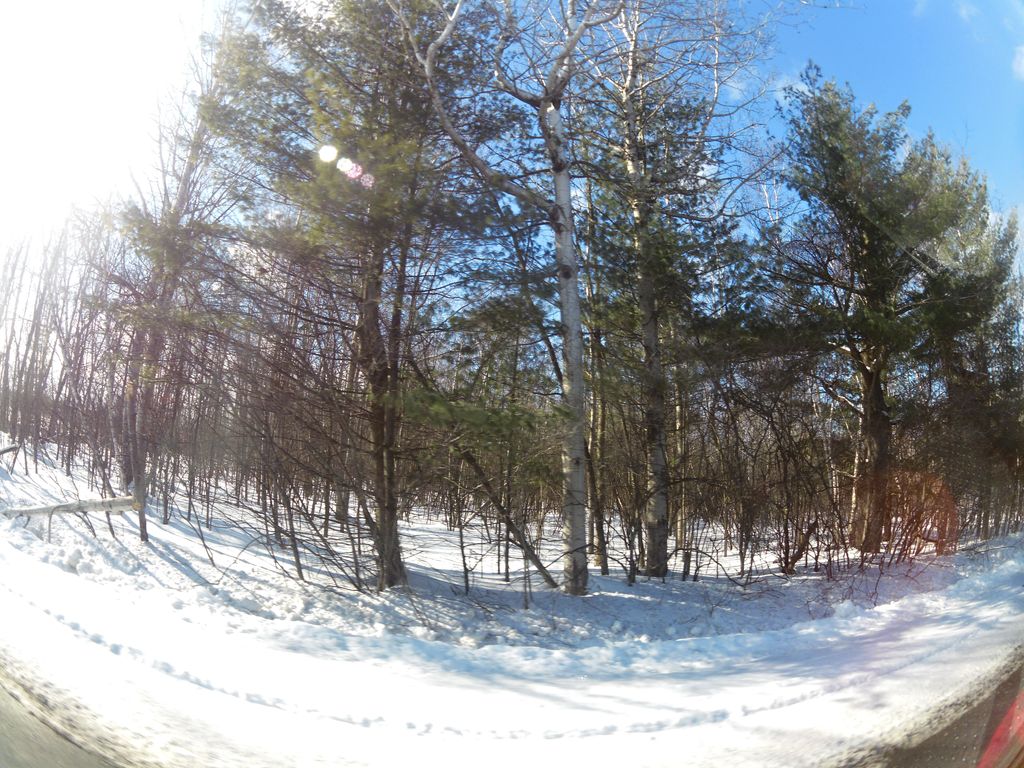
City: ottawa-gatineau